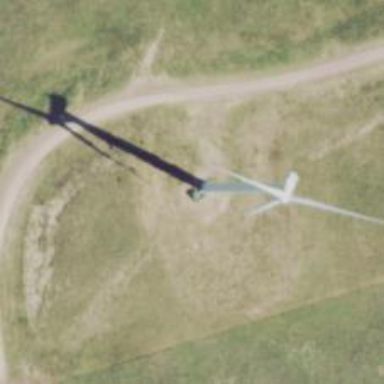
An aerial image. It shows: Wind generator with horizontal axis. The generator is wind turbine.